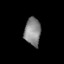
Tissue: lung
Cell type: Fibroblasts
Senescence score: 0.5958
Nuclear area (px): 441
Mean DAPI intensity: 134.764